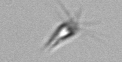
Label: Calciopappus